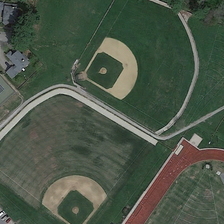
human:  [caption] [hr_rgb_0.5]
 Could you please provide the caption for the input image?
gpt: two baseball fields are near several green trees and cars .

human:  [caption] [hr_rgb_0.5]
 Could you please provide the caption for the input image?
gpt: two baseball fields are near several green trees and cars .

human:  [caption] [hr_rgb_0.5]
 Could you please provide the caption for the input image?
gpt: two baseball fields are near several green trees and cars .

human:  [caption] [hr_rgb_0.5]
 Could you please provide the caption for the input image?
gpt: two baseball fields are near several green trees and cars .

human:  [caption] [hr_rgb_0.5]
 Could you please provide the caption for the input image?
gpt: two baseball fields are near several green trees and cars .